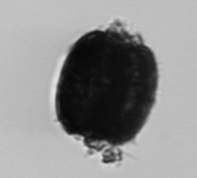
Label: Thalassiosira_TAG_external_detritus